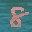
Label: 8